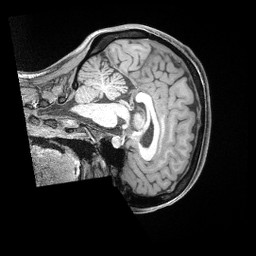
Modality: T1w
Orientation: sagittal
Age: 34
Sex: female
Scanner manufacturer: siemens
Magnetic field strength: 3 T
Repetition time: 2 s
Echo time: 0.00211 s